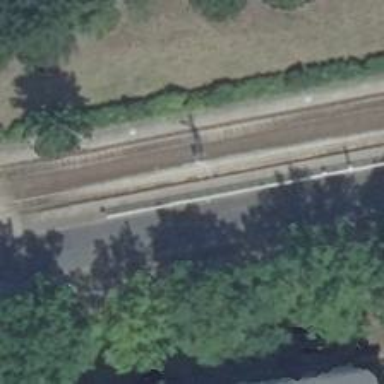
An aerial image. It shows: Tram stop position for public transport.